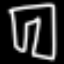
Label: pants